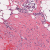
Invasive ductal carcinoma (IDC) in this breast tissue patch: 0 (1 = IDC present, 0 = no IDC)